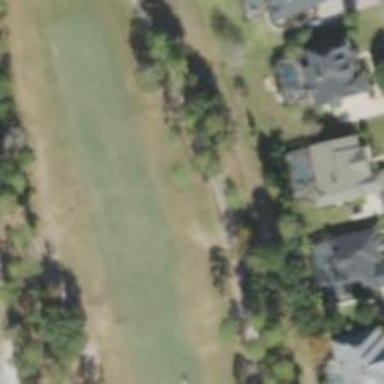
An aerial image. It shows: Golf hole.